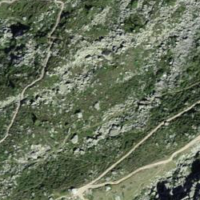
EUNIS habitat code: 31
Species observed at this site:
Corvus corax